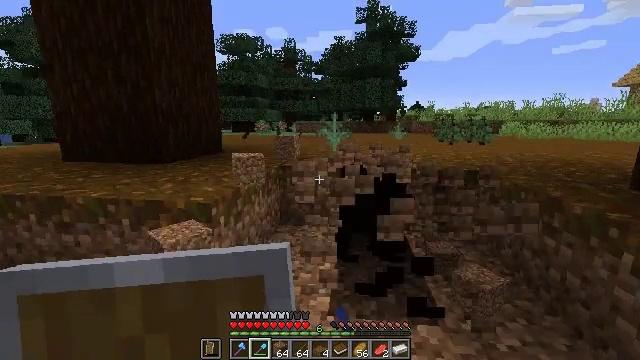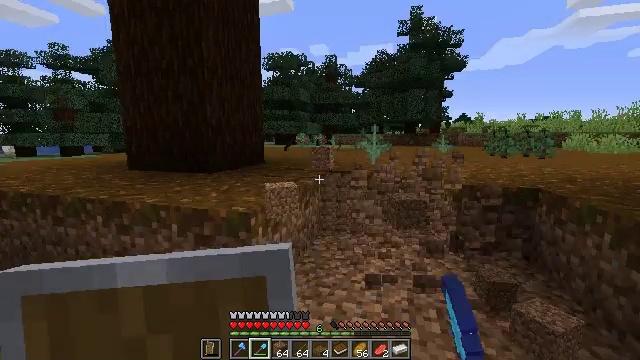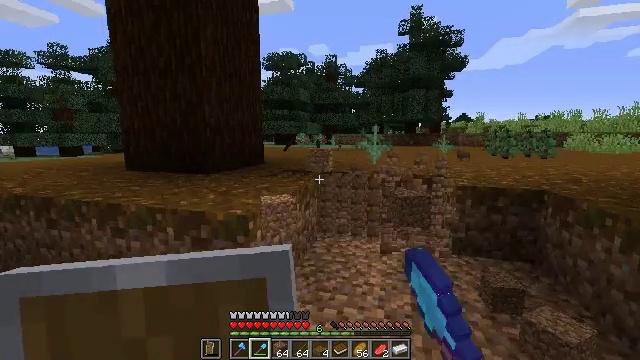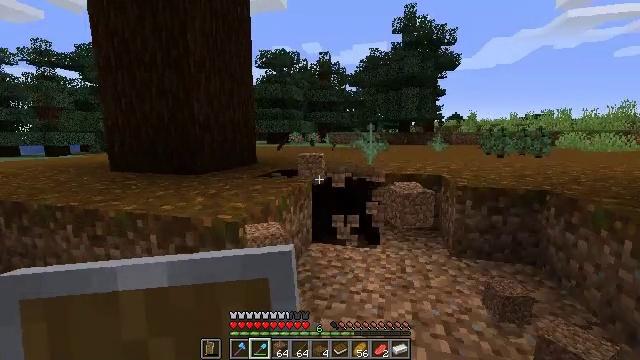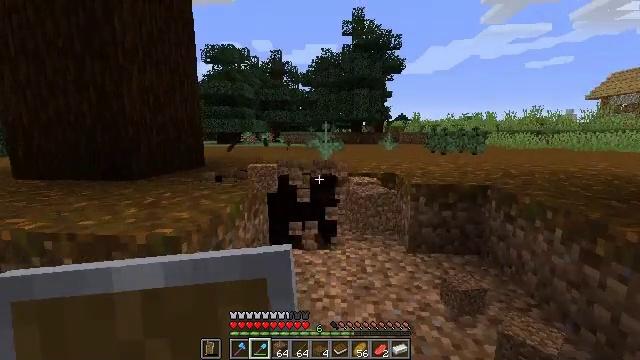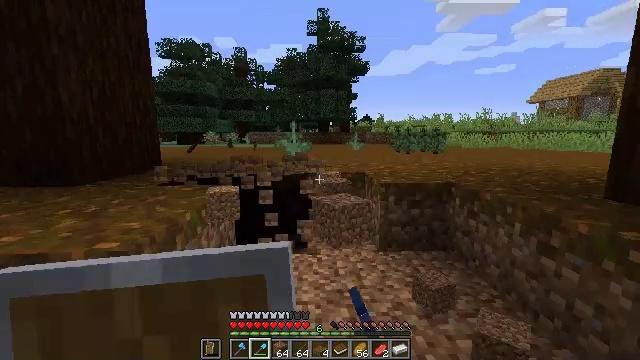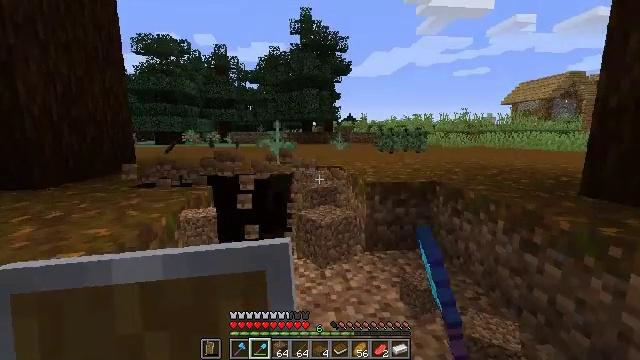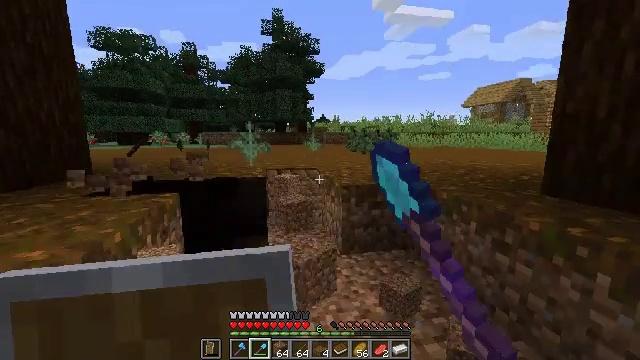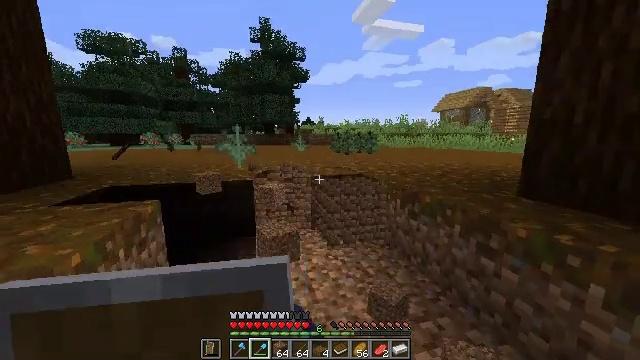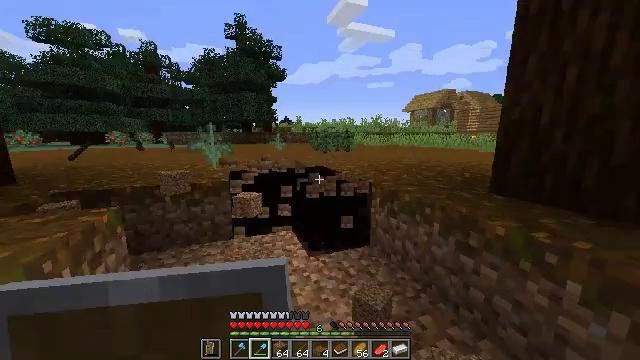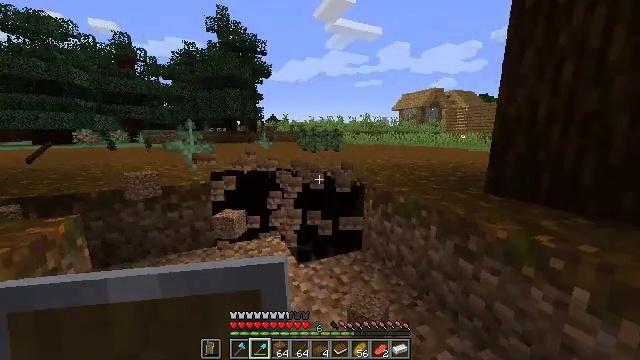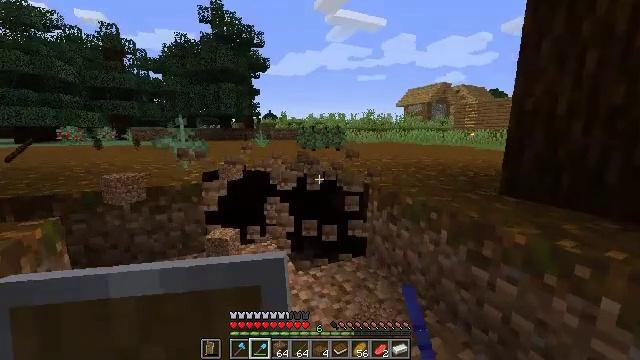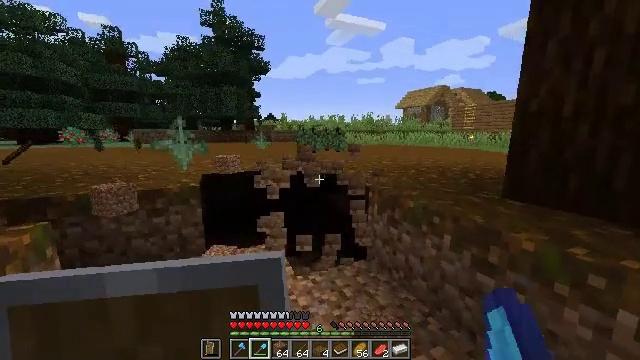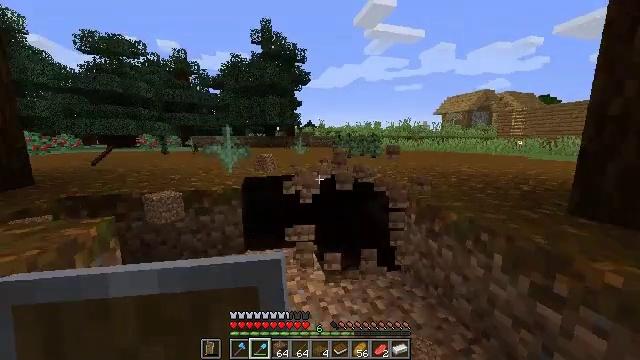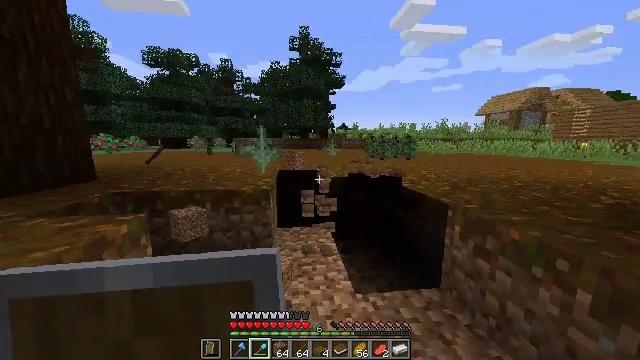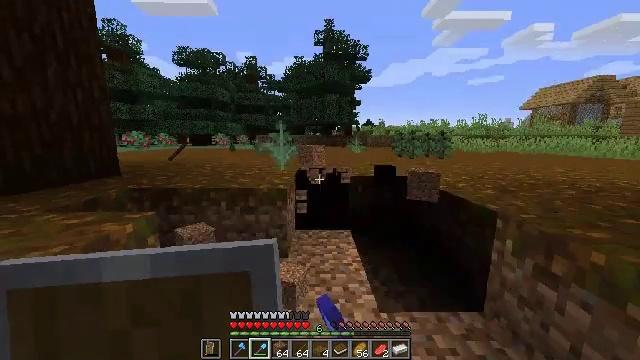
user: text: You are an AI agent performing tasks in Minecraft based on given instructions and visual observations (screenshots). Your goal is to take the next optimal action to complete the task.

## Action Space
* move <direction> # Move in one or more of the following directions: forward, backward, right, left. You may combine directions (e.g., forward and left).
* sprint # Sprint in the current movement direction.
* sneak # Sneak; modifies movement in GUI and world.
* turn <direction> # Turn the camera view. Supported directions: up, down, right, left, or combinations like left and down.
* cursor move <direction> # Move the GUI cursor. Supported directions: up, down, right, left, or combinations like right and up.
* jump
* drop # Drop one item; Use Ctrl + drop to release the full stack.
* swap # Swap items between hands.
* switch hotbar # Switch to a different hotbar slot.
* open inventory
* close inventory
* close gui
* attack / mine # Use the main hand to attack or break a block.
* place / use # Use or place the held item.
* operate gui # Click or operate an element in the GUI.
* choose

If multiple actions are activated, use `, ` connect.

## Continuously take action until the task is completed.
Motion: motion action
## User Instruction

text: Remove the topsoil to get podzol.
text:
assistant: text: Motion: move forward, turn left and up, attack / mine
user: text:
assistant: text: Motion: move forward, attack / mine
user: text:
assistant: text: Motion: move forward, turn right, attack / mine
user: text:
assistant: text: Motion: turn right, attack / mine
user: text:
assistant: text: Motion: turn right, attack / mine
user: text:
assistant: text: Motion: move forward, turn right, attack / mine
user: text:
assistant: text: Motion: move forward, turn right, attack / mine
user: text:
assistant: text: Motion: move forward, turn right, attack / mine
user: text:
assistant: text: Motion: turn right, attack / mine
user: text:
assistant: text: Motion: turn right, attack / mine
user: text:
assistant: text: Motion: attack / mine
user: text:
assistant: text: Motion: move forward, attack / mine
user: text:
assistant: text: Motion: move forward, turn left, attack / mine
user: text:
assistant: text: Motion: move forward, turn left, attack / mine
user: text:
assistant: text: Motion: move forward, turn left, attack / mine
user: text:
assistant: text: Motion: turn left, attack / mine
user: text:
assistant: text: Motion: turn left, attack / mine
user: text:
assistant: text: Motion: attack / mine
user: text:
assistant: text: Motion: move forward, attack / mine
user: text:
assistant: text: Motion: move forward, attack / mine
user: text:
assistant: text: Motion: move forward, turn right, attack / mine
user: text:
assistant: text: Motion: turn right and down, attack / mine
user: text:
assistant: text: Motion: attack / mine
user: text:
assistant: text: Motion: turn left, attack / mine
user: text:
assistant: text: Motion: turn left, attack / mine
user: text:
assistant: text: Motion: attack / mine
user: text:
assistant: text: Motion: turn right, attack / mine
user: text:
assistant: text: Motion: turn right, attack / mine
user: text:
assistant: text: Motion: turn right, attack / mine
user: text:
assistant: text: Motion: turn right and up, attack / mine